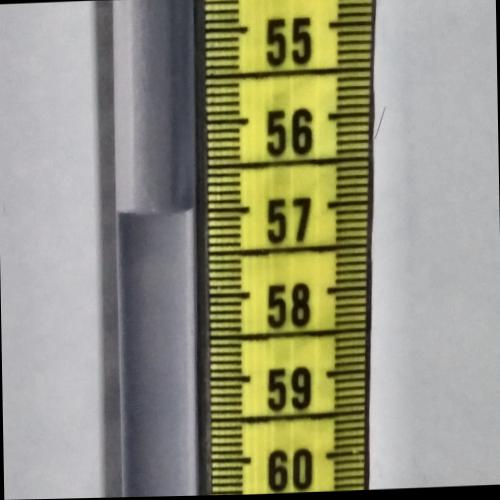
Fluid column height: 57.0 cm